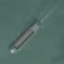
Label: civil